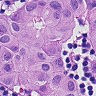
Metastatic tissue present: yes